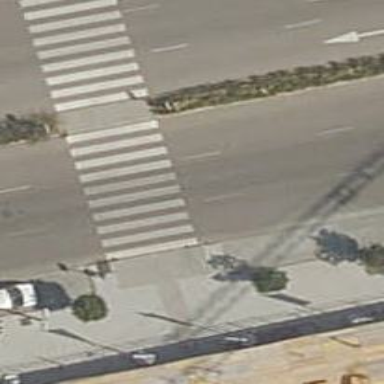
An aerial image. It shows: Uncontrolled road crossing.